Interaction volume radius: 10 \u00c5
Interaction volume height: 25 \u00c5
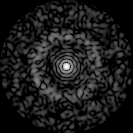
Disorder parameter: 0.8363